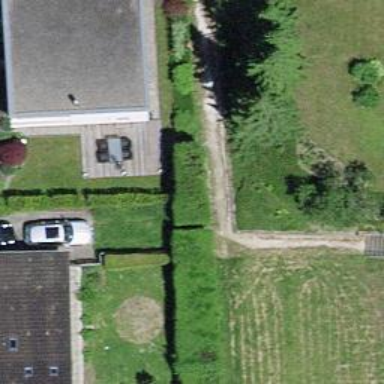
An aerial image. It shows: Path.